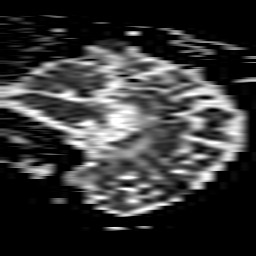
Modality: ADC
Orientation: sagittal
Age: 55
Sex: female
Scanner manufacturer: philips
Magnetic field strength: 1.5 T
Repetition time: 3.398 s
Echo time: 0.09411 s